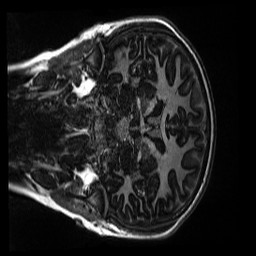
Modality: MP2RAGE
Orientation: coronal
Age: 10
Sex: female
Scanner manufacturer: siemens
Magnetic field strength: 3 T
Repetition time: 4 s
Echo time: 0.00303 s